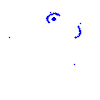
Particle: proton